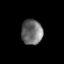
Tissue: prostate
Cell type: T cells
Senescence score: 0.3392
Nuclear area (px): 523
Mean DAPI intensity: 110.119